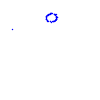
Particle: kaon